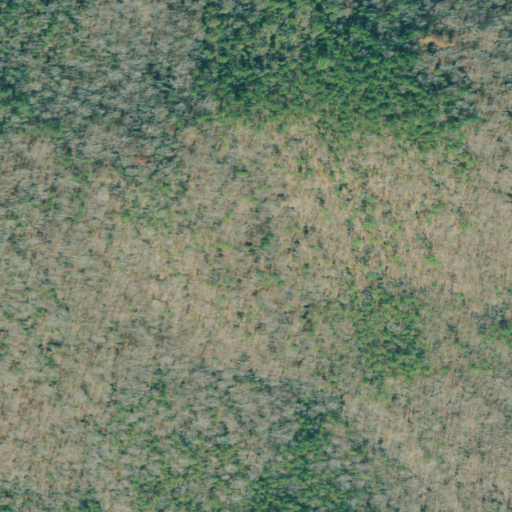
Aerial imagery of mountain in Georgia named Burks Mountain containing deciduous forest, evergreen forest, and mixed forest